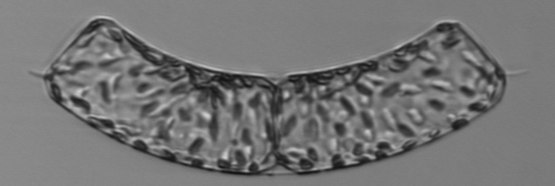
Label: Guinardia_striata